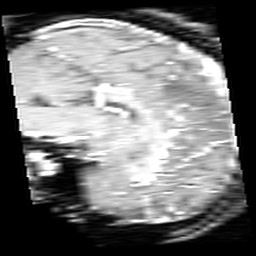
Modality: inplaneT1
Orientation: sagittal
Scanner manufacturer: ge
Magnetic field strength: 3 T
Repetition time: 0.2 s
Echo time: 0.0036 s